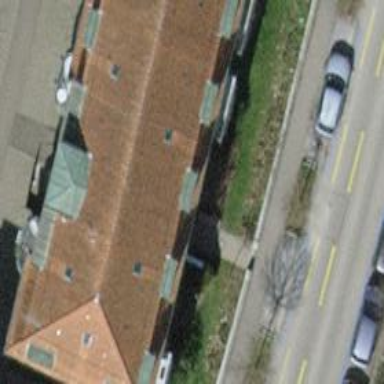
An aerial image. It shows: Hipped roof apartment building.